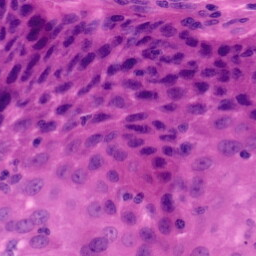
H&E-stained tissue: Tonsil